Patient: sex M, age 51
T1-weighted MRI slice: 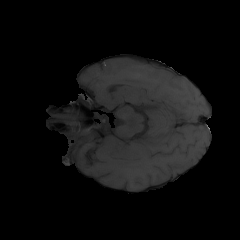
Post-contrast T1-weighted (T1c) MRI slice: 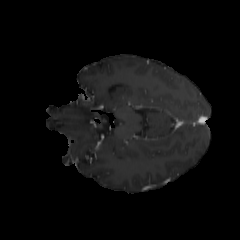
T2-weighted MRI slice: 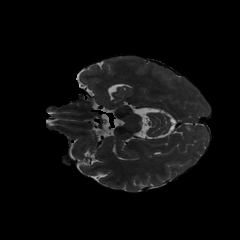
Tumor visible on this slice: no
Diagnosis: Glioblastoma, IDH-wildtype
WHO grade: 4